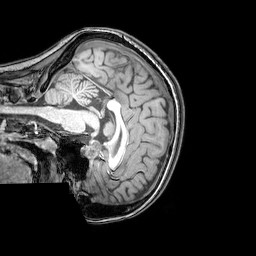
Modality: T1w
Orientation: sagittal
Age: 23
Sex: female
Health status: healthy
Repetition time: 0.081 s
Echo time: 0.037 s